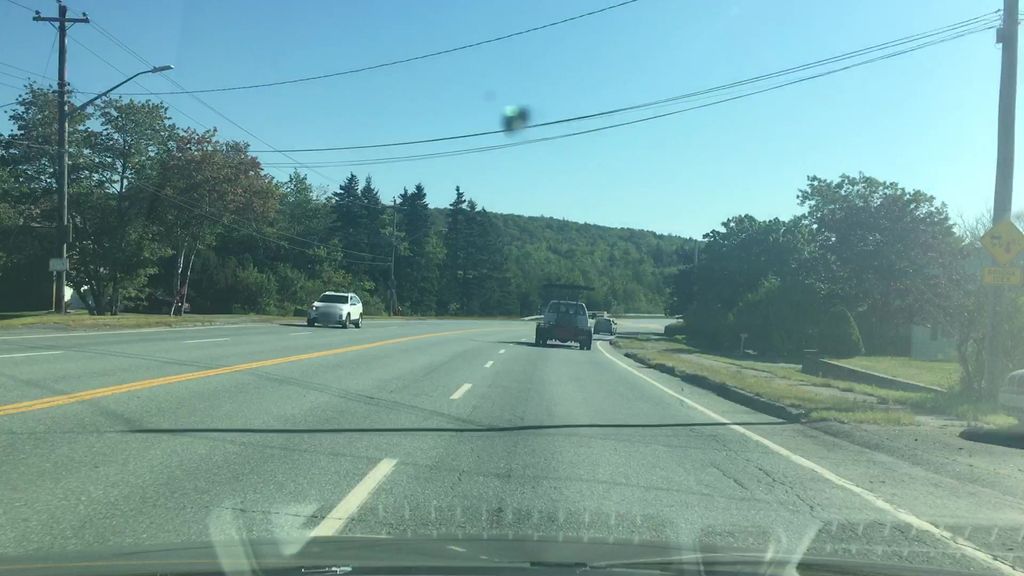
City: halifax